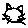
Label: cat